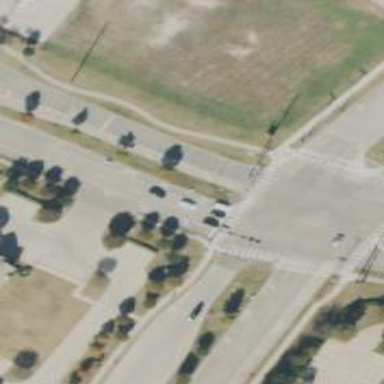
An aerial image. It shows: Marked footway crossing with zebra markings.